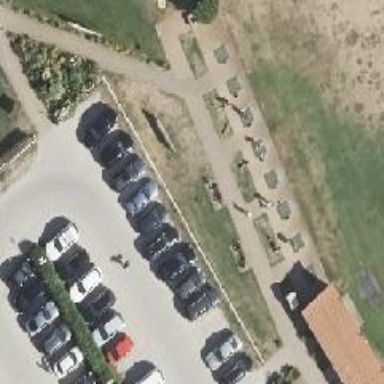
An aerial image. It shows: Driving range for golf practice.